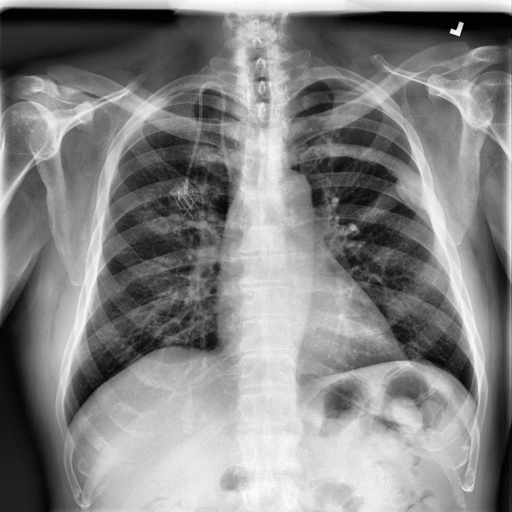
Finding: NORMAL